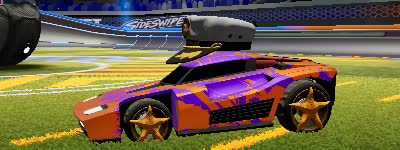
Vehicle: breakout